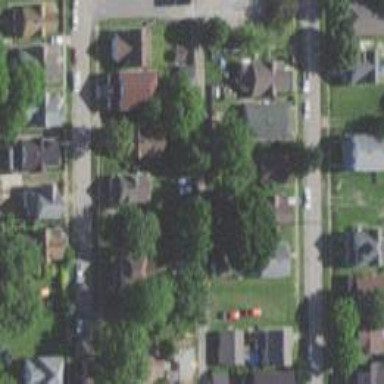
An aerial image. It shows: Alley classified as service road.